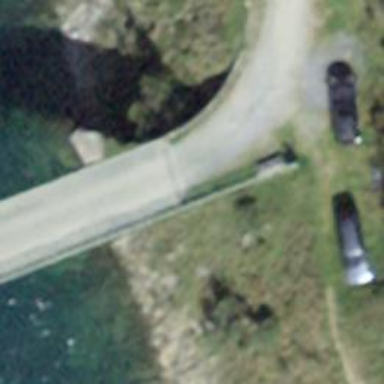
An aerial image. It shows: Asphalt track road with bridge. The track type is grade1.